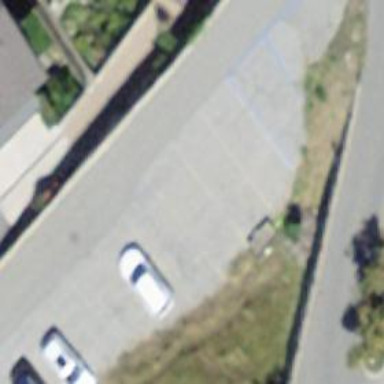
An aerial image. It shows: Parking area with surface.